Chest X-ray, PA view. Patient: 72 years old, sex M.
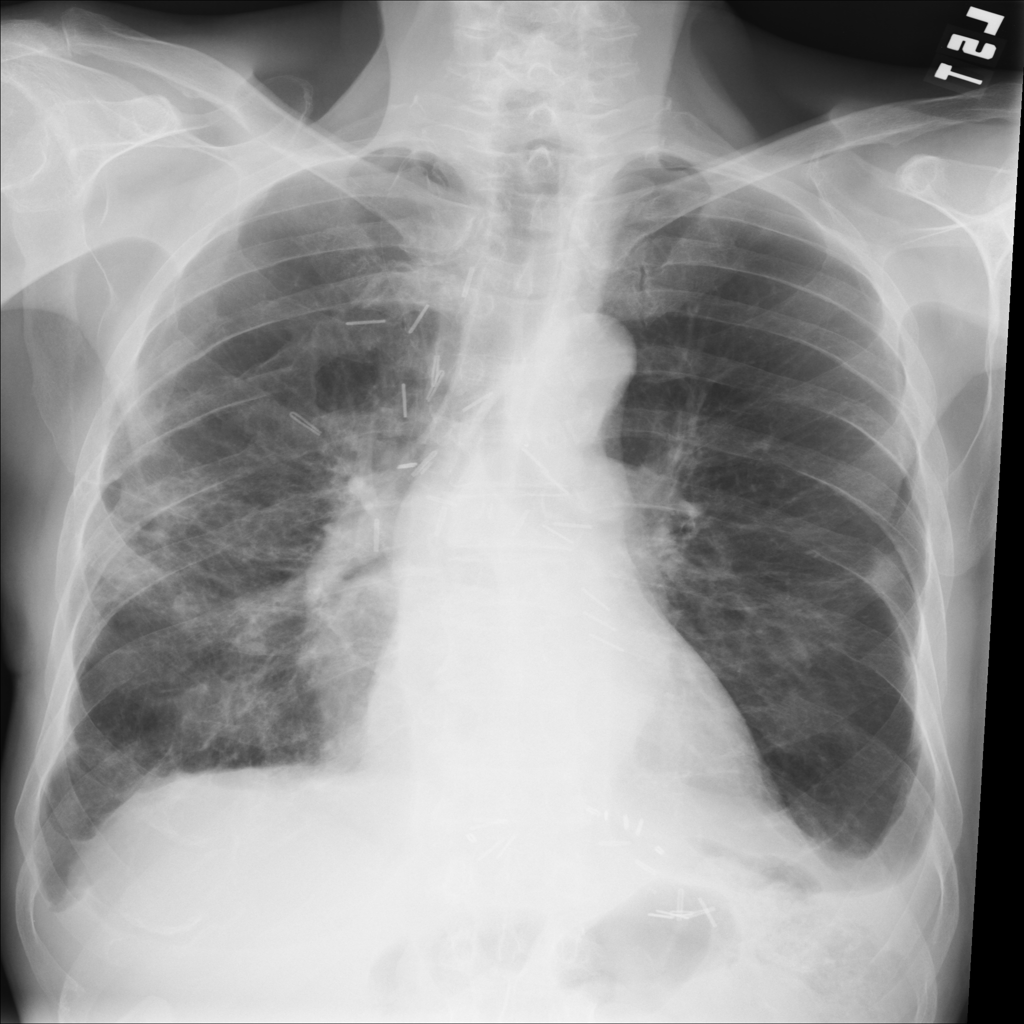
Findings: Infiltration